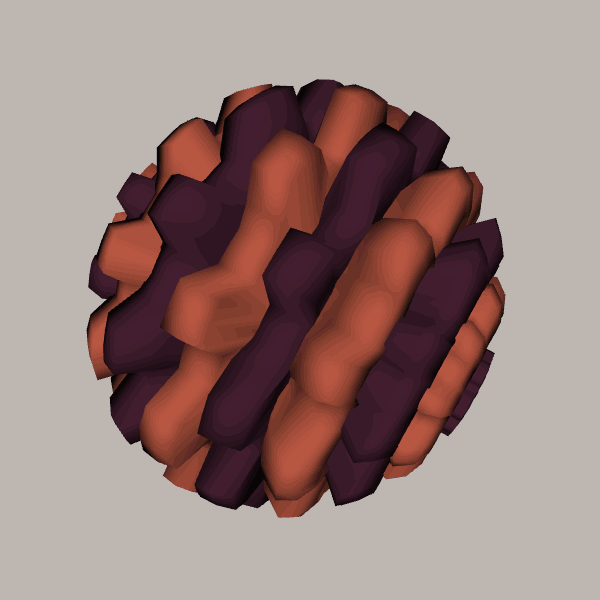
Background: light